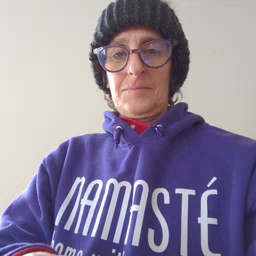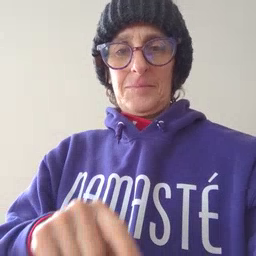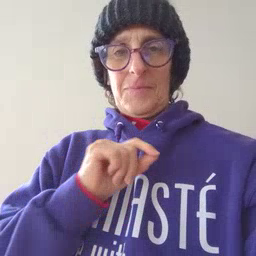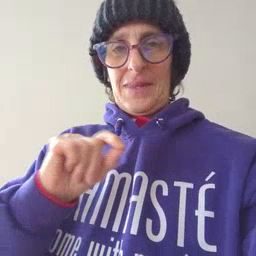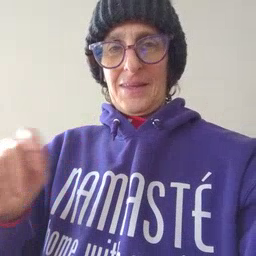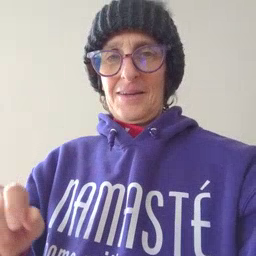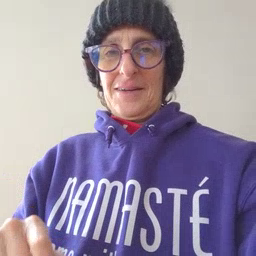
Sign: pen